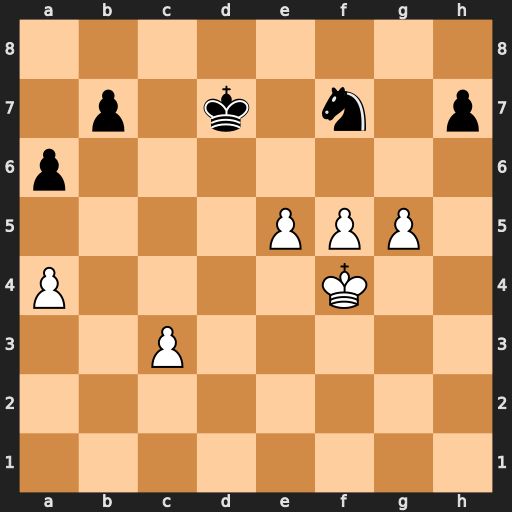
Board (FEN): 8/1p1k1n1p/p7/4PPP1/P4K2/2P5/8/8
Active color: w
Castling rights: -
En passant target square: -
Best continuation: e6+ Ke7 exf7